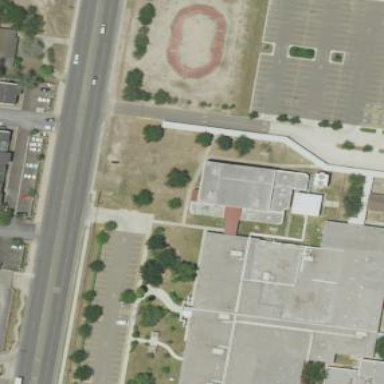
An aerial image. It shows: School building with school amenities.